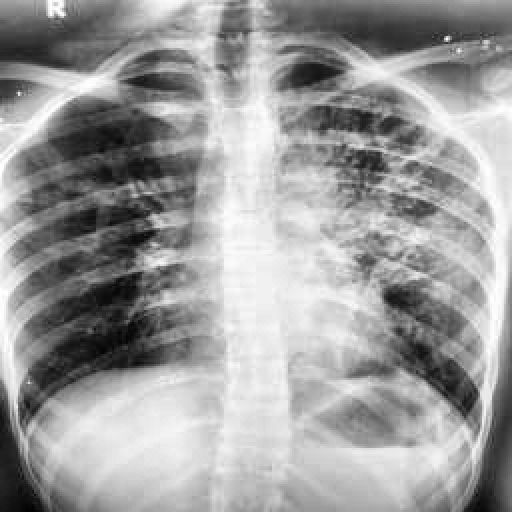
Finding: TUBERCULOSIS